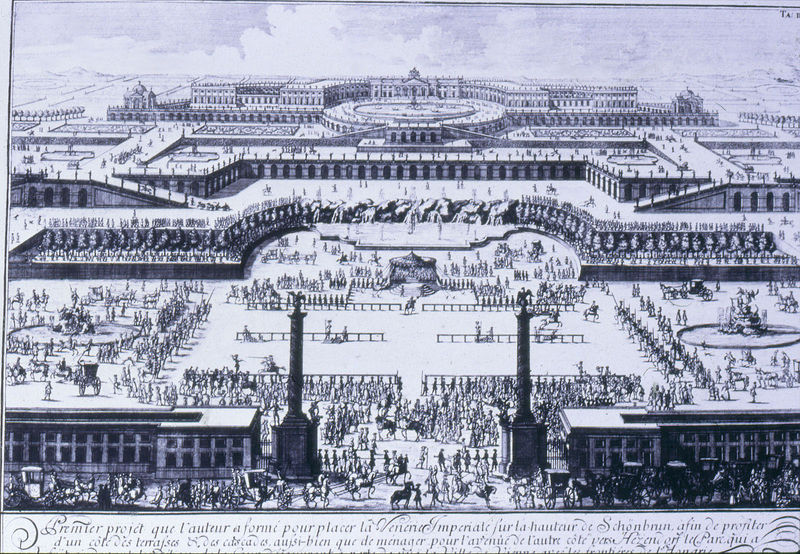
Titel: Schönbrunn in Wien
Künstler: Johann Bernhard Fischer von Erlach
Schlagwörter: kampf, mann, menschen, stadt, fenster, frankreich, säule, säulen, zeichnung, anlage, gebäude, haus, park, schloss, fest, alt, feier, bild, brunnen, pferde, reiter, garten, schrift, mauer, kutsche, kutschen, markt, platz, französisch, treppe, soldaten, aufsicht, spiel, türme, palast, druck, stich, schwarzweiß, text, soldat, ritter, armee, rom, residenz, griechenland, lanzen, tempel, ensemble, bauten, zelt, rondell, zeltdach, versaille, prospekt, palst, siegessäule, paltz, tunier, turnier, stress, frabzösisch, viel los, schönbrun